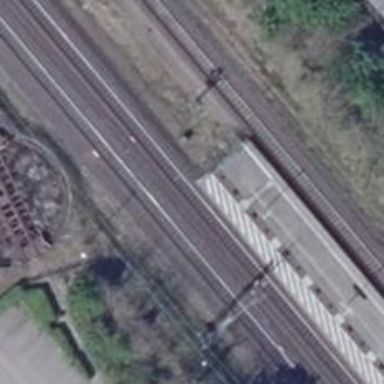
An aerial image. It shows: Railway signal.